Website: apple
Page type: payment
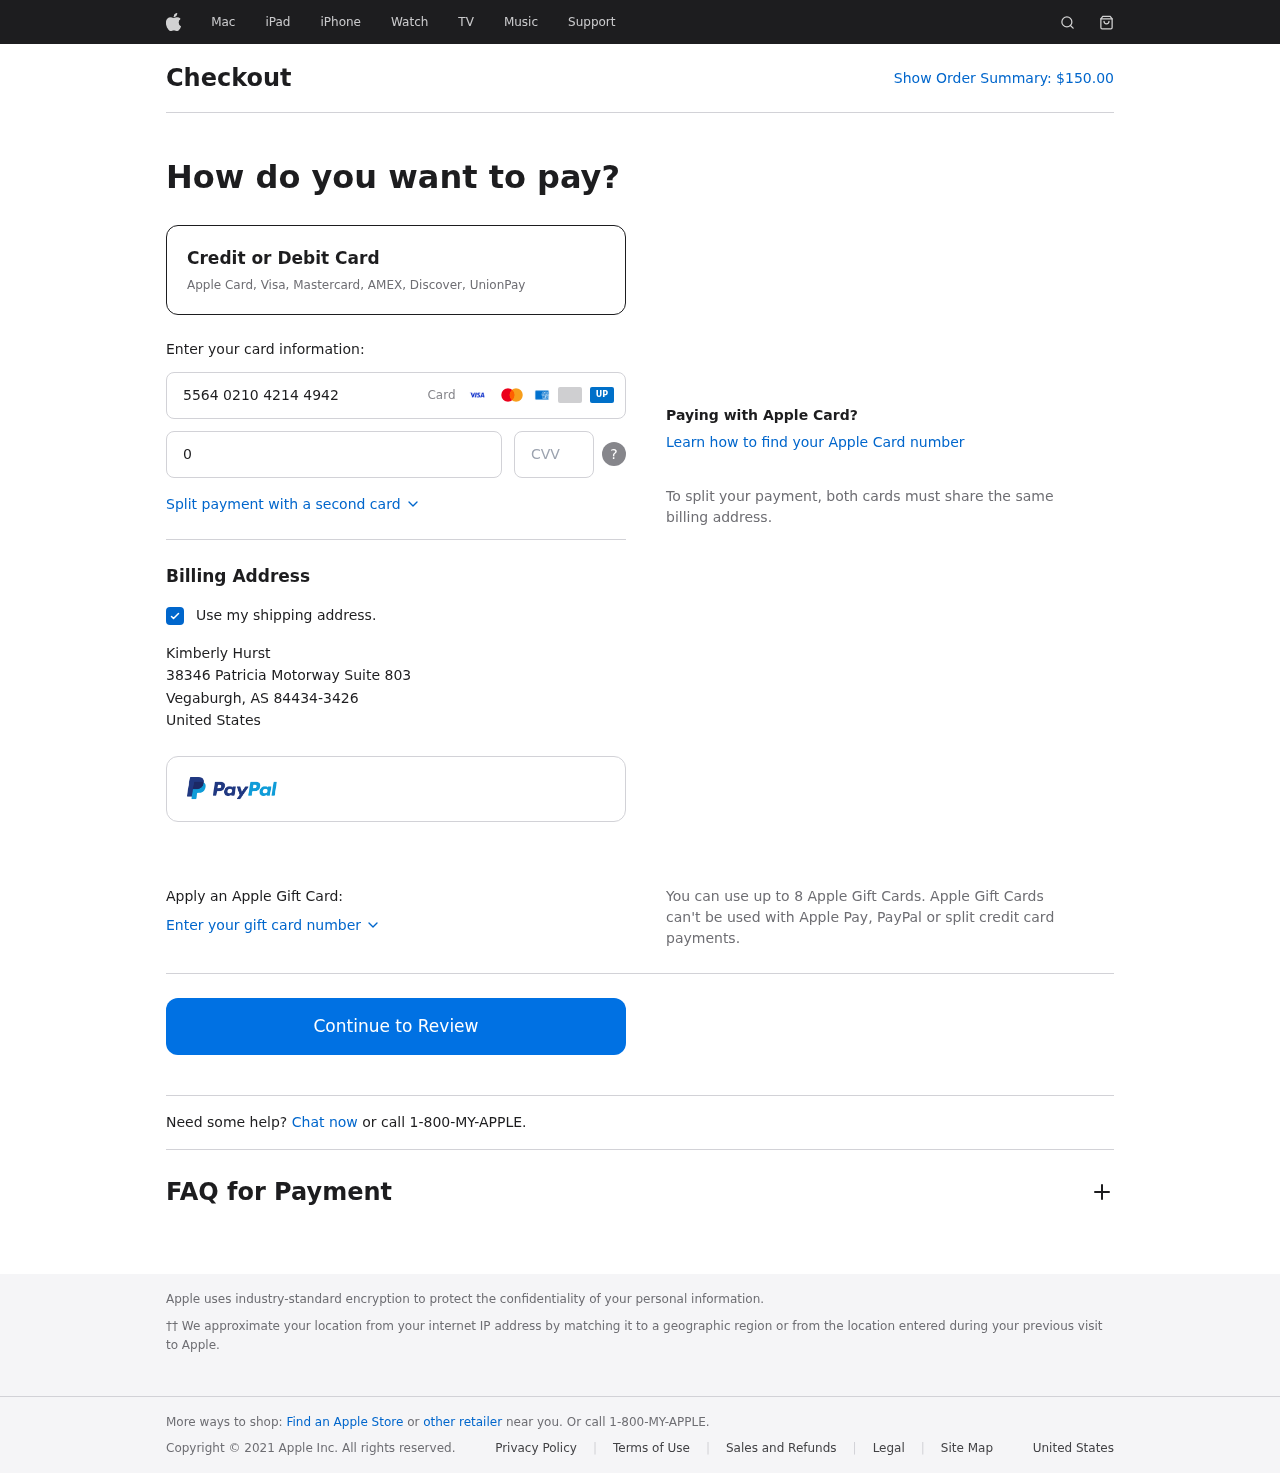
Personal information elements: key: PII_CARD_CVV
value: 350
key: PII_CARD_EXPIRY
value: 04/26
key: PII_CARD_NUMBER
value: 5564 0210 4214 4942
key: PII_CITY
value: Vegaburgh
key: PII_COUNTRY
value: United States
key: PII_FULLNAME
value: Kimberly Hurst
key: PII_POSTCODE_FULL
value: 84434-3426
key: PII_STATE_ABBR
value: AS
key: PII_STREET
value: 38346 Patricia Motorway Suite 803
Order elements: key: ORDER_TOTAL
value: $150.00